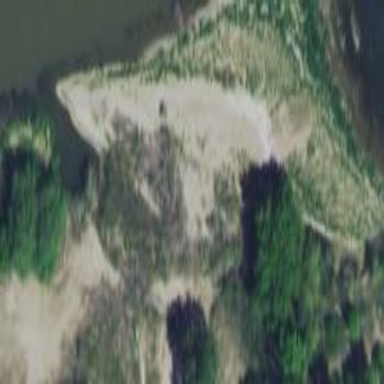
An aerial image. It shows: Natural area covered with sand.